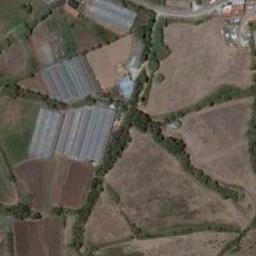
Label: terrace